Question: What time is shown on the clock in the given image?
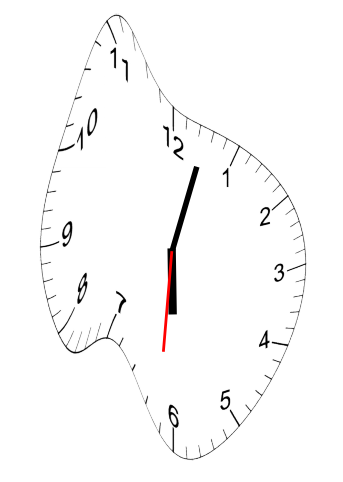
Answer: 06:02:31